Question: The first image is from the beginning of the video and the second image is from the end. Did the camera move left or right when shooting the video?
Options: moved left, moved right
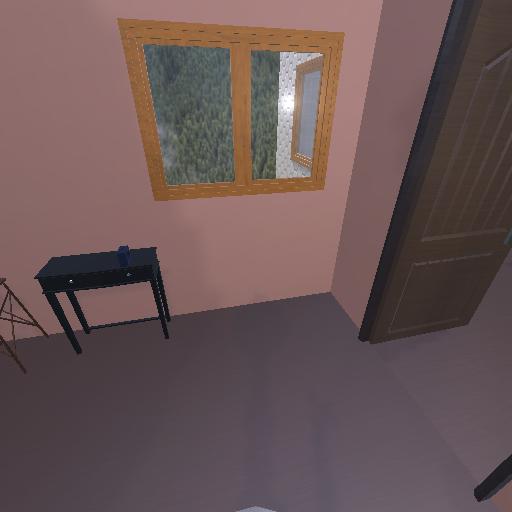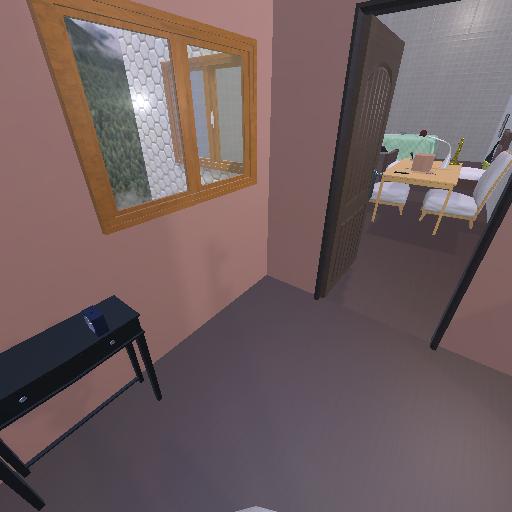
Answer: moved left